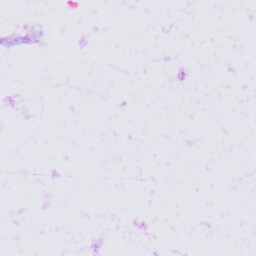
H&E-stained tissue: Skin